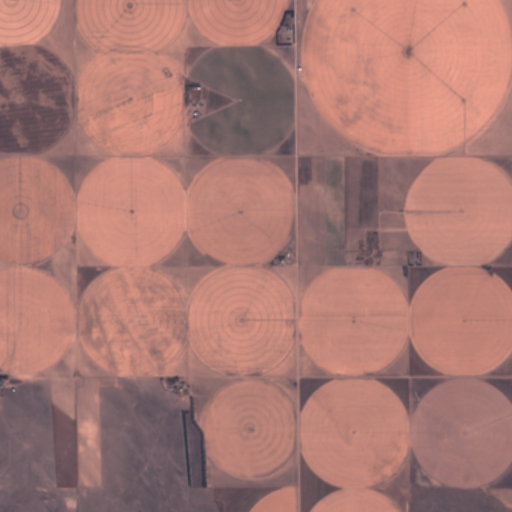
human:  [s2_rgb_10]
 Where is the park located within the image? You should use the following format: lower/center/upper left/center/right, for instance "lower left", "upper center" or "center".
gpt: The park is located in the center right of the image.
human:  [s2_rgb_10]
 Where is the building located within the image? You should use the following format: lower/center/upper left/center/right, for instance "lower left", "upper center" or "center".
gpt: There is no building in the image.